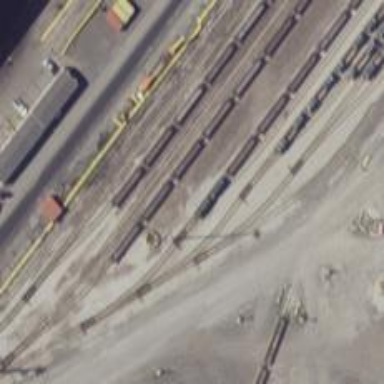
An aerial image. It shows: Railway spur service.